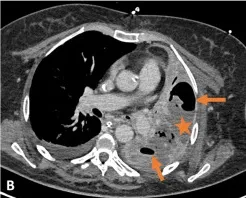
Chest computed tomography performed 17 days after hospitalization. Mid-lung.
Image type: radiology (ct)